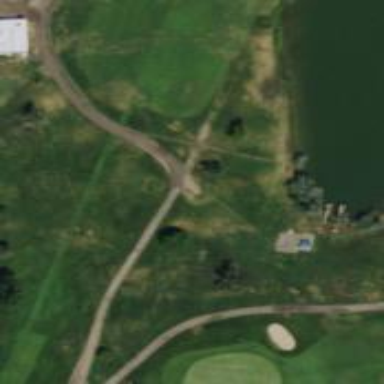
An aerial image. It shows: Asphalt track with grade 1 track type. It is Golf Cart Path.